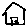
Label: house